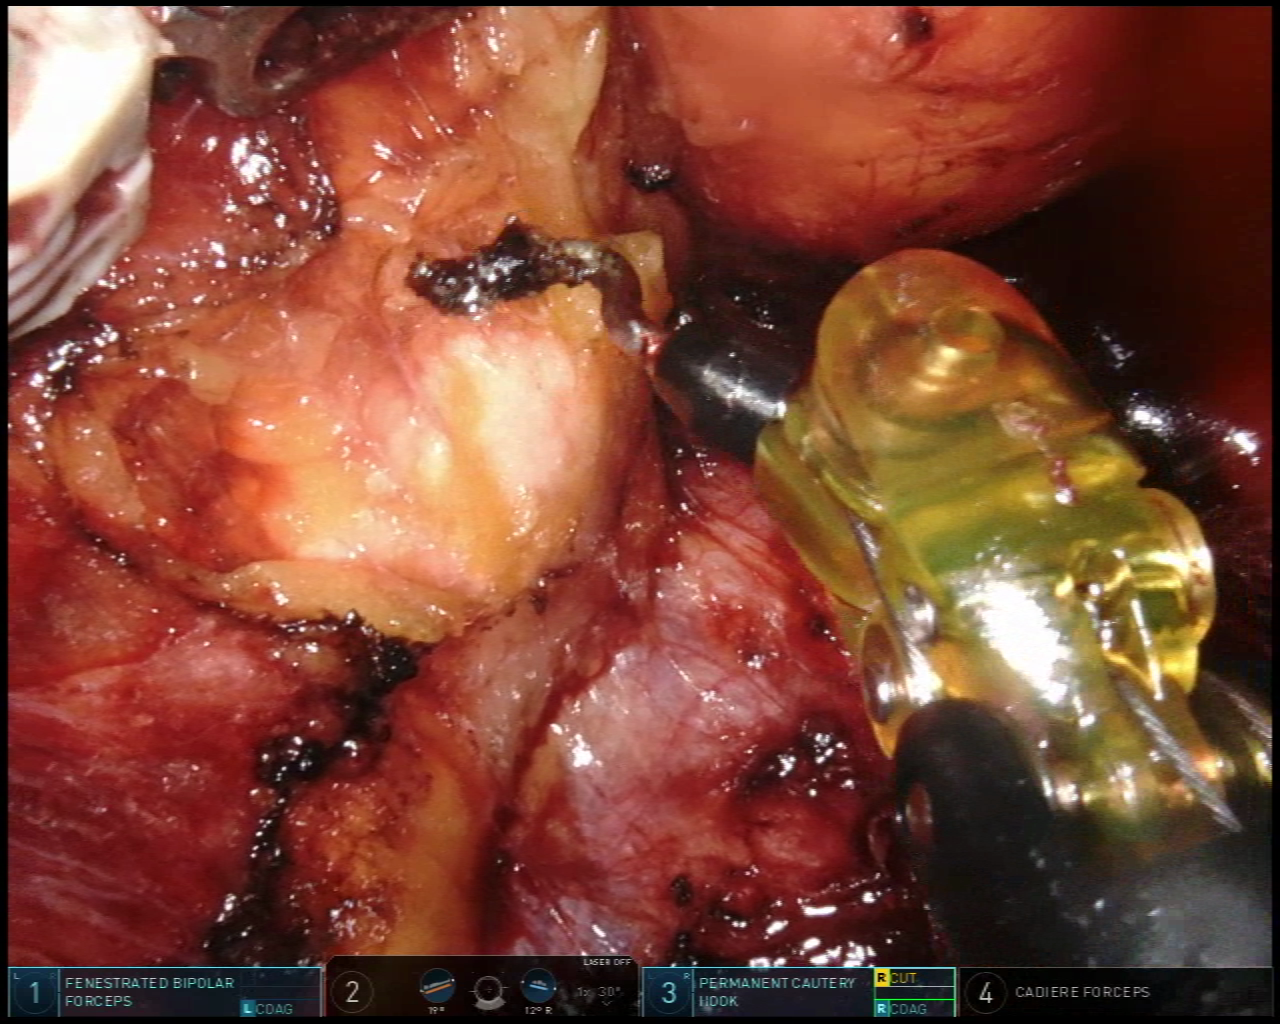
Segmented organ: pancreas
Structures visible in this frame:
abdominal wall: no
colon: no
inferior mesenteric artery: no
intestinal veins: no
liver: no
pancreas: yes
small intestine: no
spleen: no
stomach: no
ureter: no
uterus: no
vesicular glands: no